Question: In base graphics I can create a 4 panel pane of graphics by doing the following:
'''
par(mfrow=c(2,2))
for (i in 1:4){
plot(density(rnorm(100)))
}
'''
which results in

I'd like to do the same sort of thing with ggplot2, but I can't figure out how to do it. I can't use facets because my real data, unlike this trivial example, is in very different structures and I want two graphs to be point charts and two to be histograms. How can do create panels or panes in ggplot2?
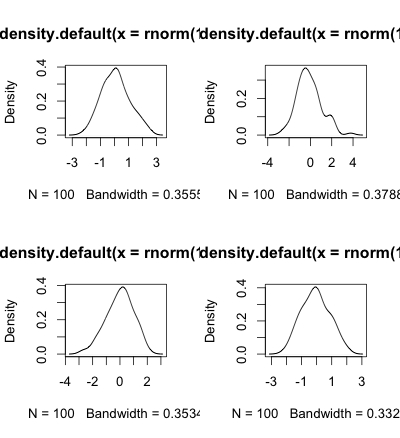
Answer: Following Josh O'Brien's example: I'm surprised no one has mentioned 'grid.arrange' from the 'gridExtra' package yet:
'''
library(gridExtra)
grid.arrange(q1,q2,q3,q4,q5,q6,nrow=3)
'''
This seems to be mentioned here: <URL>
For me, it's much easier than remembering all the viewport stuff.